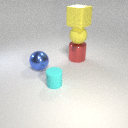
large yellow rubber cube above large yellow rubber sphere